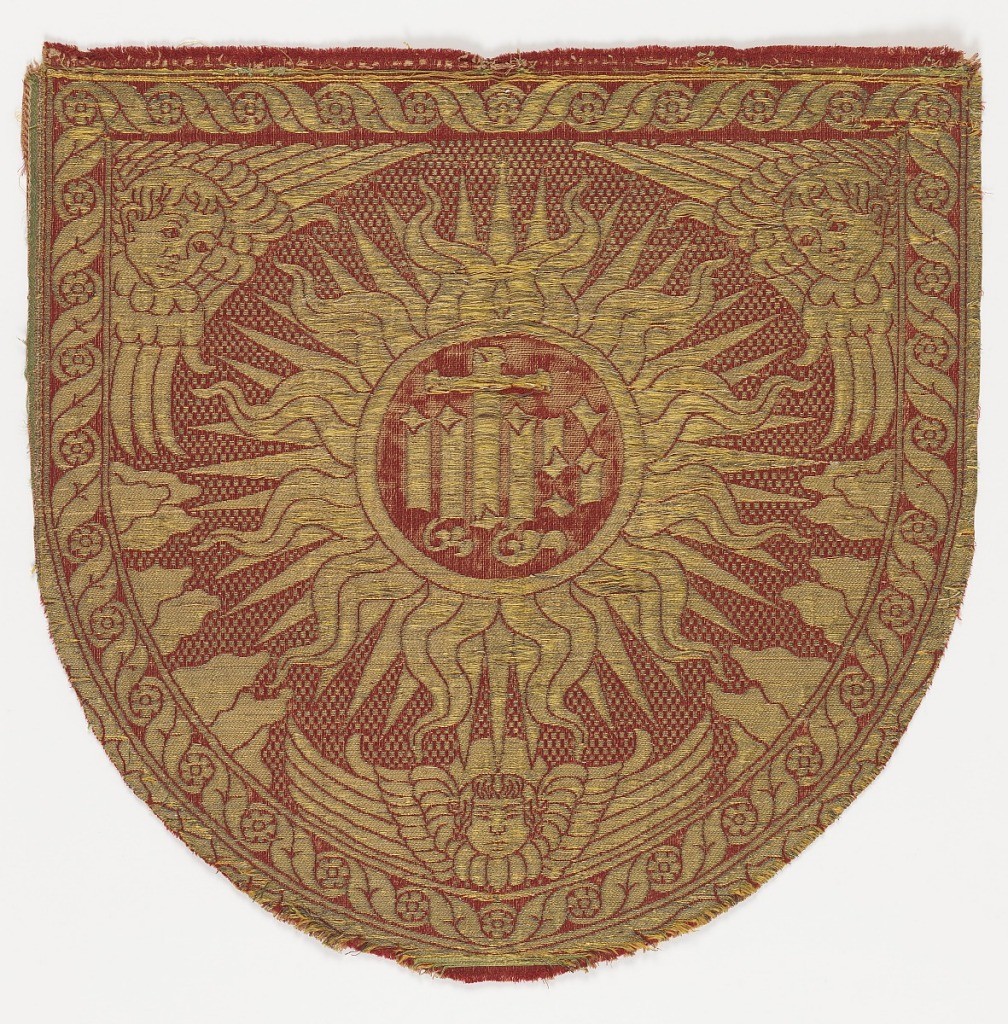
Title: Cope hood
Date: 17th century
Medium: silk, metallic thread Technique: lampas (two interconnected structures: 4&1 satin plus 2/2 twill; metallic wefts bound on the front in 1/3 twill by the twill warp)
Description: Central sunburst with cross and letters 'IHS'. Heads of three cherubs near border. Border of guilloche pattern with rosettes.